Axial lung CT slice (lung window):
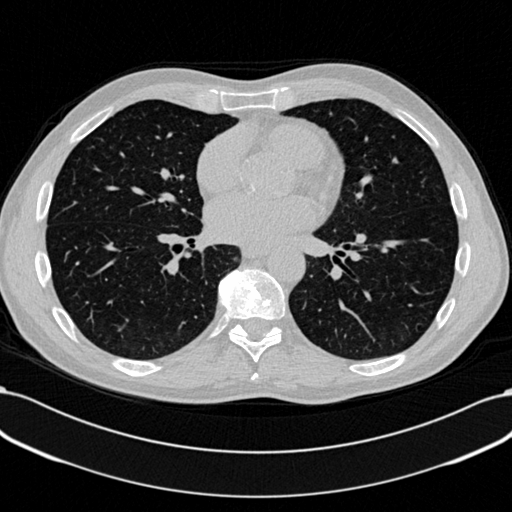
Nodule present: no